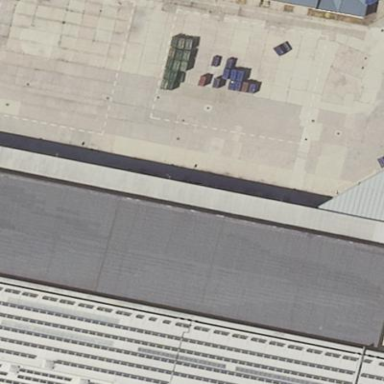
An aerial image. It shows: View of roof of building.